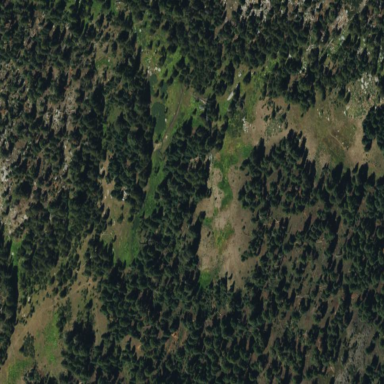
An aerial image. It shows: Meadow covered with lush grassland vegetation.